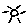
Label: sun